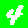
Digit: 4